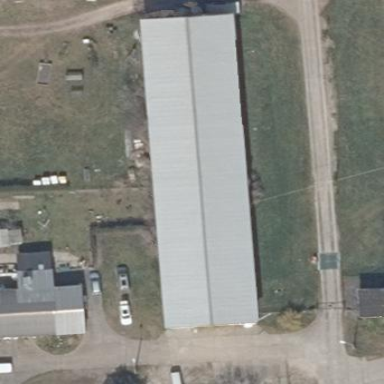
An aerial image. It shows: Gabled grey roof on farm auxiliary building. The roof is oriented along the length of the structure.